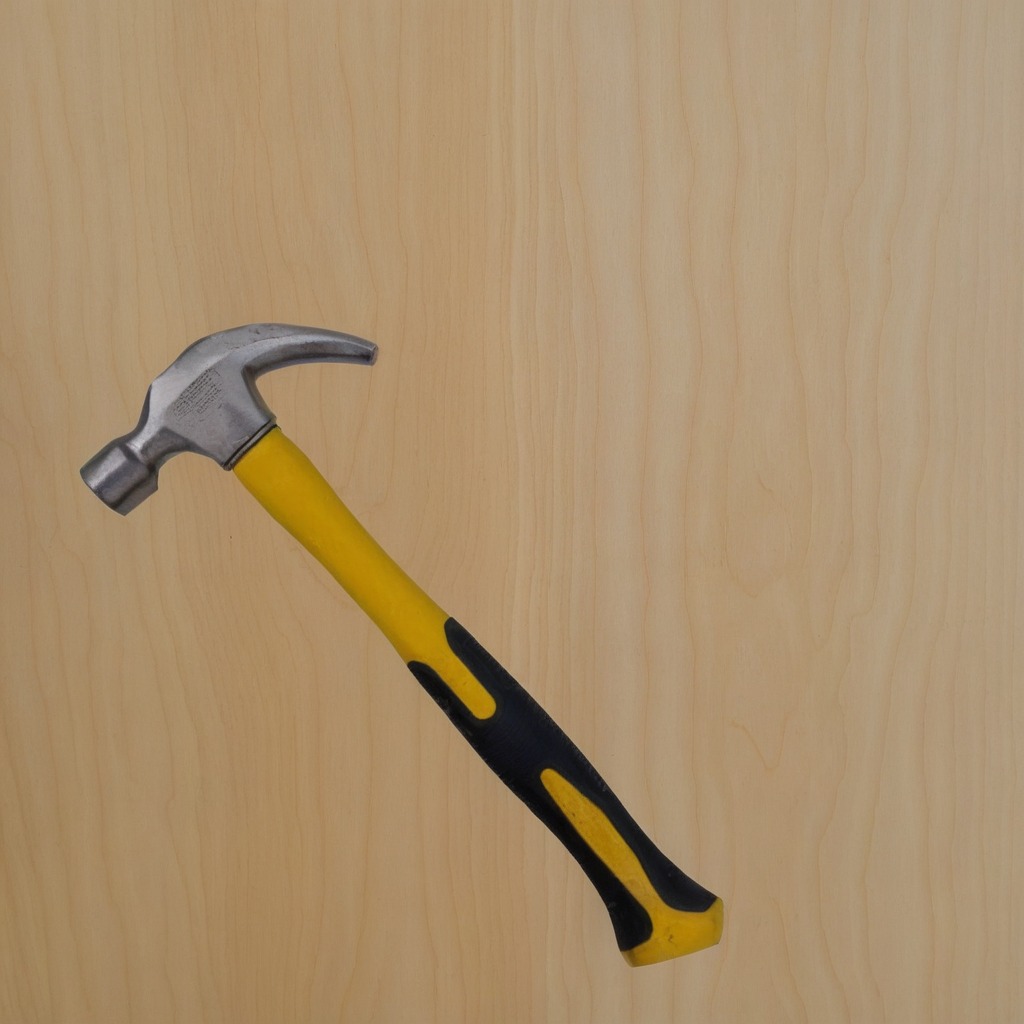
A hammer lies on the plywood surface in a paint workshop lit by afternoon window light.